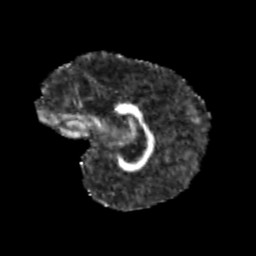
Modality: FA
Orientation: sagittal
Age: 10
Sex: female
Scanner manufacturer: siemens
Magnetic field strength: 3 T
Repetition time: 3.8 s
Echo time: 0.07 s